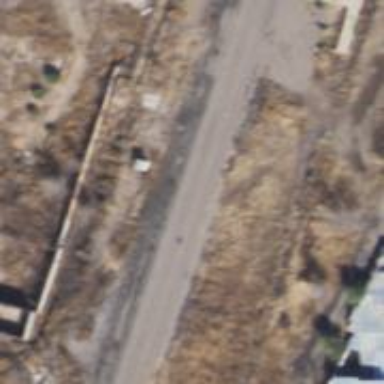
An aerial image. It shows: Disused railway siding.